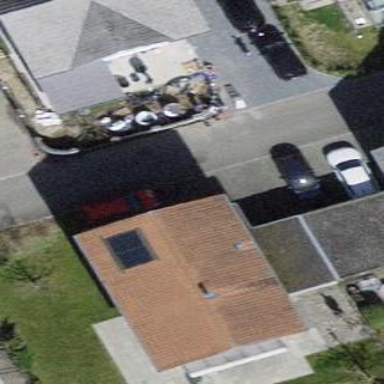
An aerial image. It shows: Building with tiled roof.